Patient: sex M, age 60
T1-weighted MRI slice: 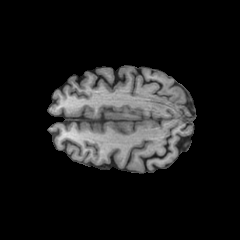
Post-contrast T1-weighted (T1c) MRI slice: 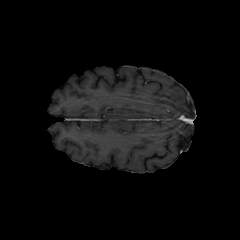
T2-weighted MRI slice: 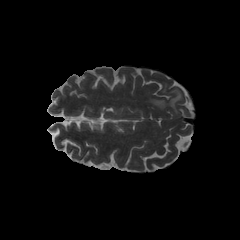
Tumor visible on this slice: yes
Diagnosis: Glioblastoma, IDH-wildtype
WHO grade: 4